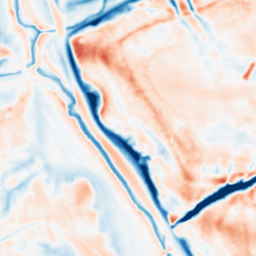
Category: multiscale
Decomposition family: dog_multiscale
Decomposition parameters: sigma_ratio: 2
n_scales: 3
base_sigma: 1
Upsampling method: edge_directed
Upsampling parameters: scale: 2
Upsampling scale: 2